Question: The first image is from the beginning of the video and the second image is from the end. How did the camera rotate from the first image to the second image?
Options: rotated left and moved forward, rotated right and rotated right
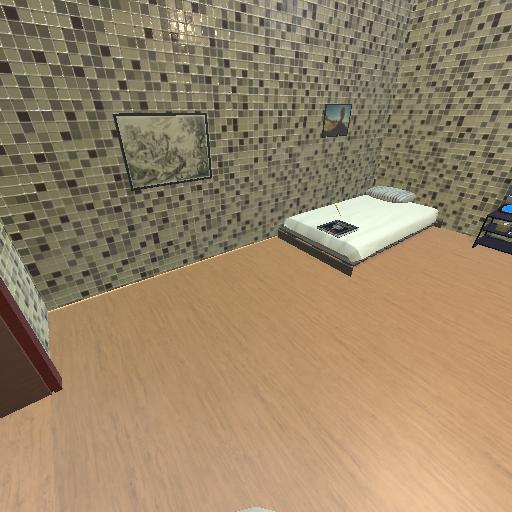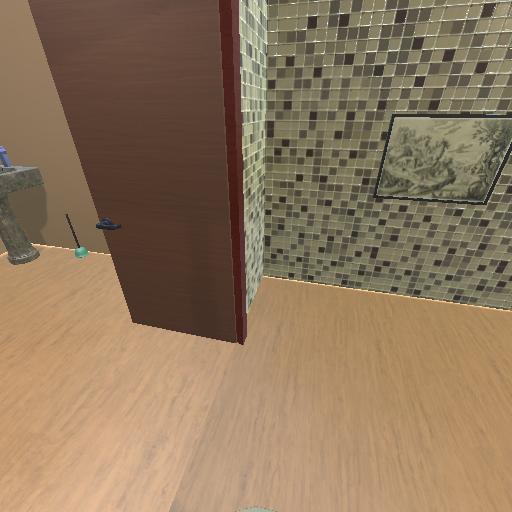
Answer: rotated left and moved forward